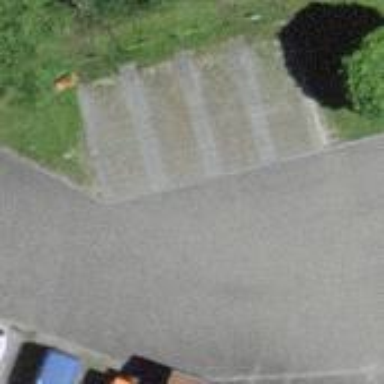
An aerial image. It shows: Street-side parking area.